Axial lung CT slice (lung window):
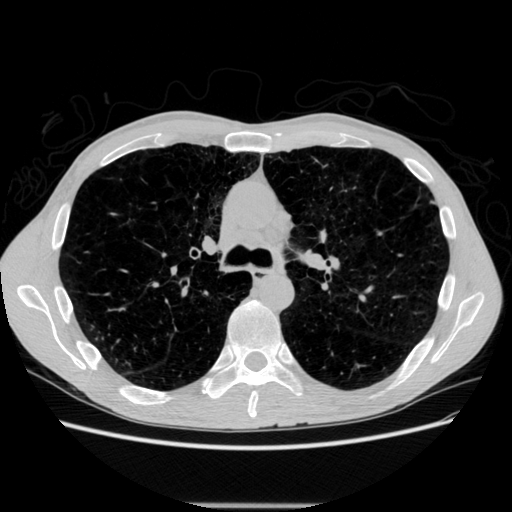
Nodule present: no